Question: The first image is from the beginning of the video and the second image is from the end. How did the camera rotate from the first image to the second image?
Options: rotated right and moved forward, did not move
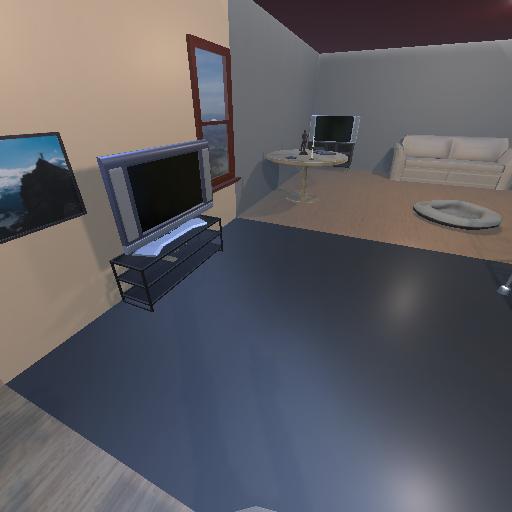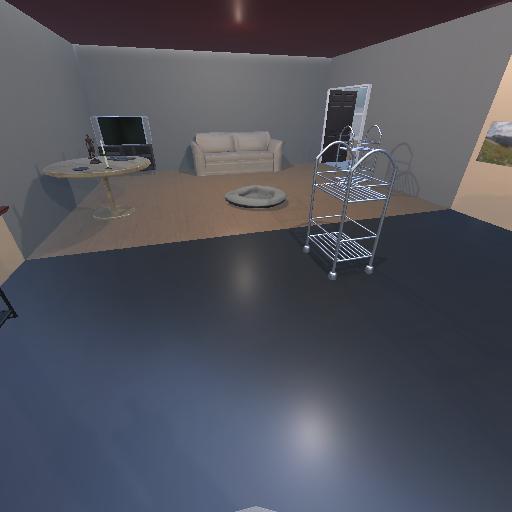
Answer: rotated right and moved forward